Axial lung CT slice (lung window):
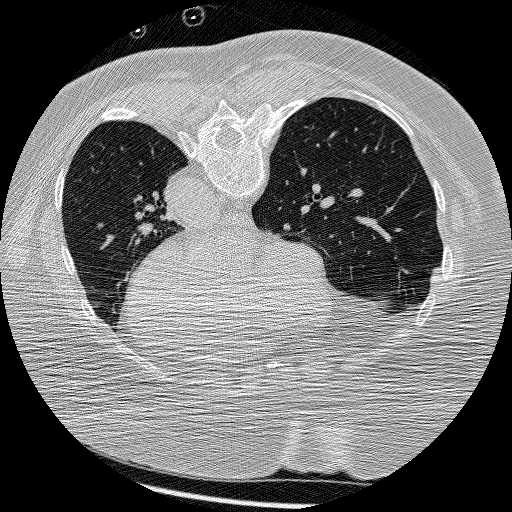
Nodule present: no